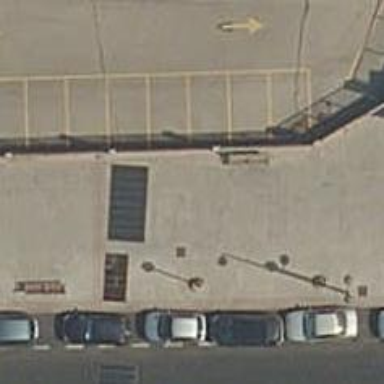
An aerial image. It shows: Bicycle parking area with stands.